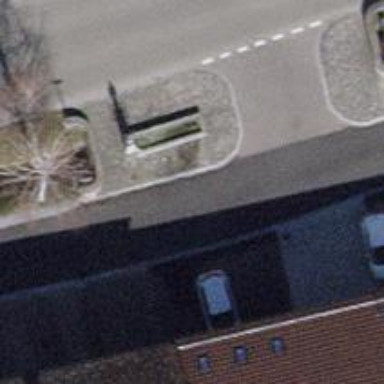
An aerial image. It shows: Fountain.